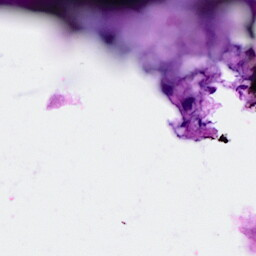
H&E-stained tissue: Breast